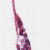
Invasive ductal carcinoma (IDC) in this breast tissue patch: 0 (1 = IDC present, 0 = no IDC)